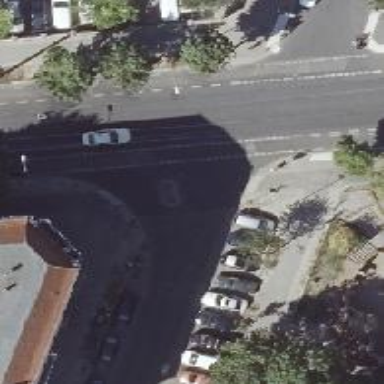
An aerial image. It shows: Unmarked crossing with kerb extension on both sides.